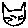
Label: cat